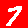
Digit: 7